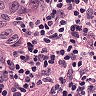
Metastatic tissue present: yes